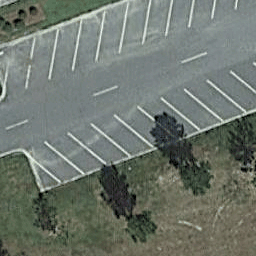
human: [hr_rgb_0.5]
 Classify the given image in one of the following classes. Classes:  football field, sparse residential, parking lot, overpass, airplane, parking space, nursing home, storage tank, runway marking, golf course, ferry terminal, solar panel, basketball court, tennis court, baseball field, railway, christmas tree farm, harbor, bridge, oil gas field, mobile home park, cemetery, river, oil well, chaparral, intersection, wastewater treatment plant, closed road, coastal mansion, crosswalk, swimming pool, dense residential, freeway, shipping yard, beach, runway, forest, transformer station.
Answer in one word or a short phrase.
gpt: parking space